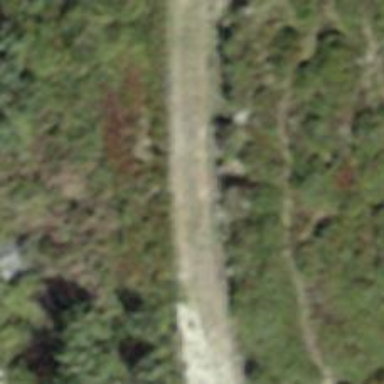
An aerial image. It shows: Ground track with grade 4 track type.